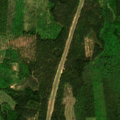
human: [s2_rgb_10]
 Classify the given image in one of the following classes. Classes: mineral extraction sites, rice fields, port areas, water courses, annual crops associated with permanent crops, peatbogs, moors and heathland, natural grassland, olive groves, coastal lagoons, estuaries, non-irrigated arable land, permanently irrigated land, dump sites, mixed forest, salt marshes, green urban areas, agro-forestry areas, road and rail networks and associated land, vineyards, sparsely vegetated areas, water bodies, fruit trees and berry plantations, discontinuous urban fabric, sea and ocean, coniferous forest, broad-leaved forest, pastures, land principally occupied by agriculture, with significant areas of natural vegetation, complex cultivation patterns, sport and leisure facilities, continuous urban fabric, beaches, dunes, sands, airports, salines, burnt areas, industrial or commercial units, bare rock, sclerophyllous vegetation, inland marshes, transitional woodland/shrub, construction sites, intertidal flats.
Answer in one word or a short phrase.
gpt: broad-leaved forest, coniferous forest, mixed forest, transitional woodland/shrub